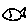
Label: fish